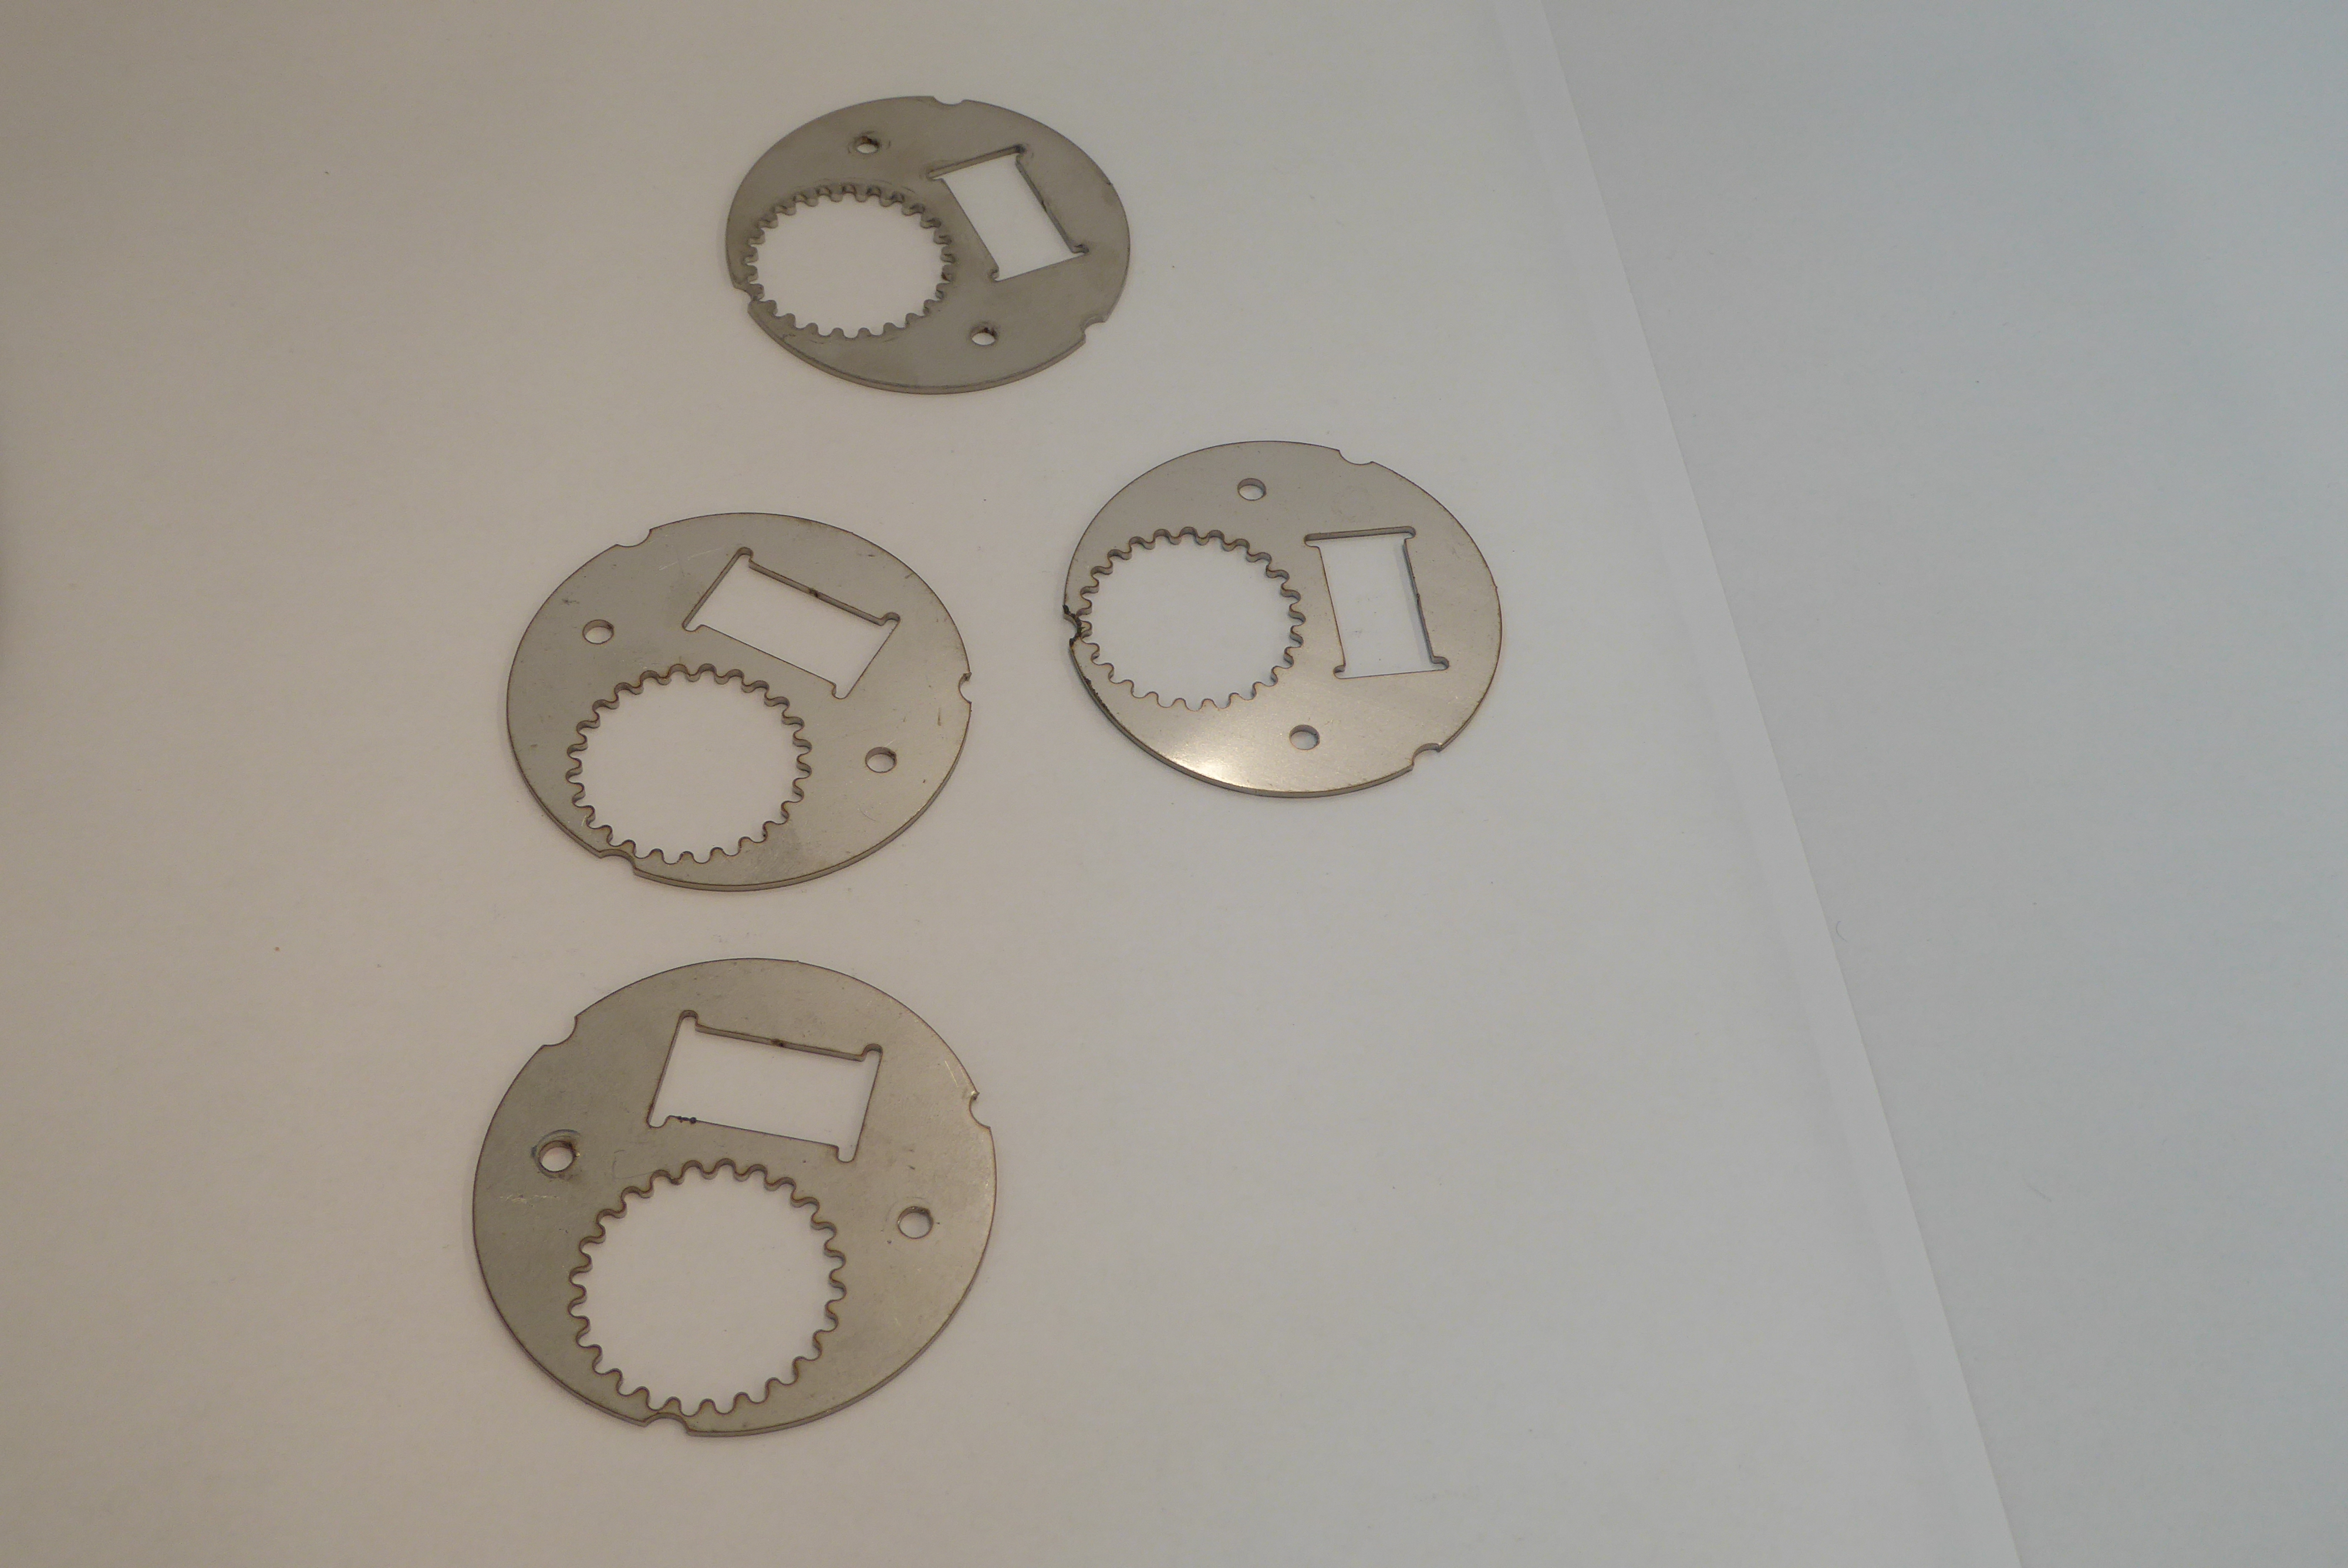
Label: Bottle Opener - Inlay